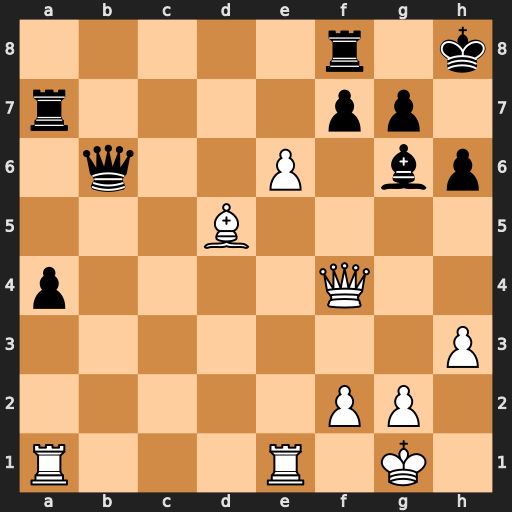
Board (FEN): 5r1k/r4pp1/1q2P1bp/3B4/p4Q2/7P/5PP1/R3R1K1
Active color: w
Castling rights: -
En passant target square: -
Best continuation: e7 Re8 Bxf7 Bxf7 Qxf7